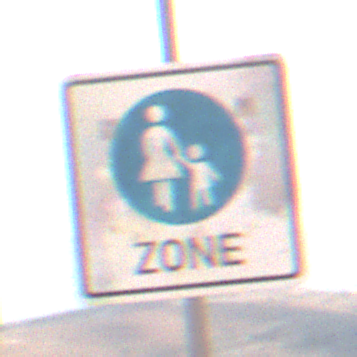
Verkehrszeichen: BeginnFussgaengerzone
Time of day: Midday
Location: Outdoor (Nature)
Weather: PartlyCloudy
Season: NotSpecified
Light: Natural